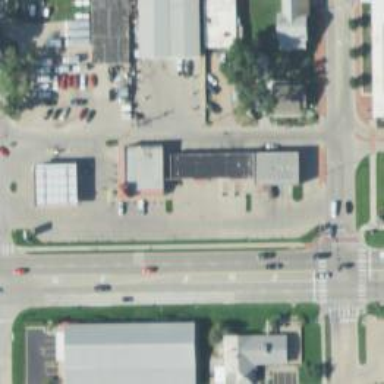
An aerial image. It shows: Convenience shop.